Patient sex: M
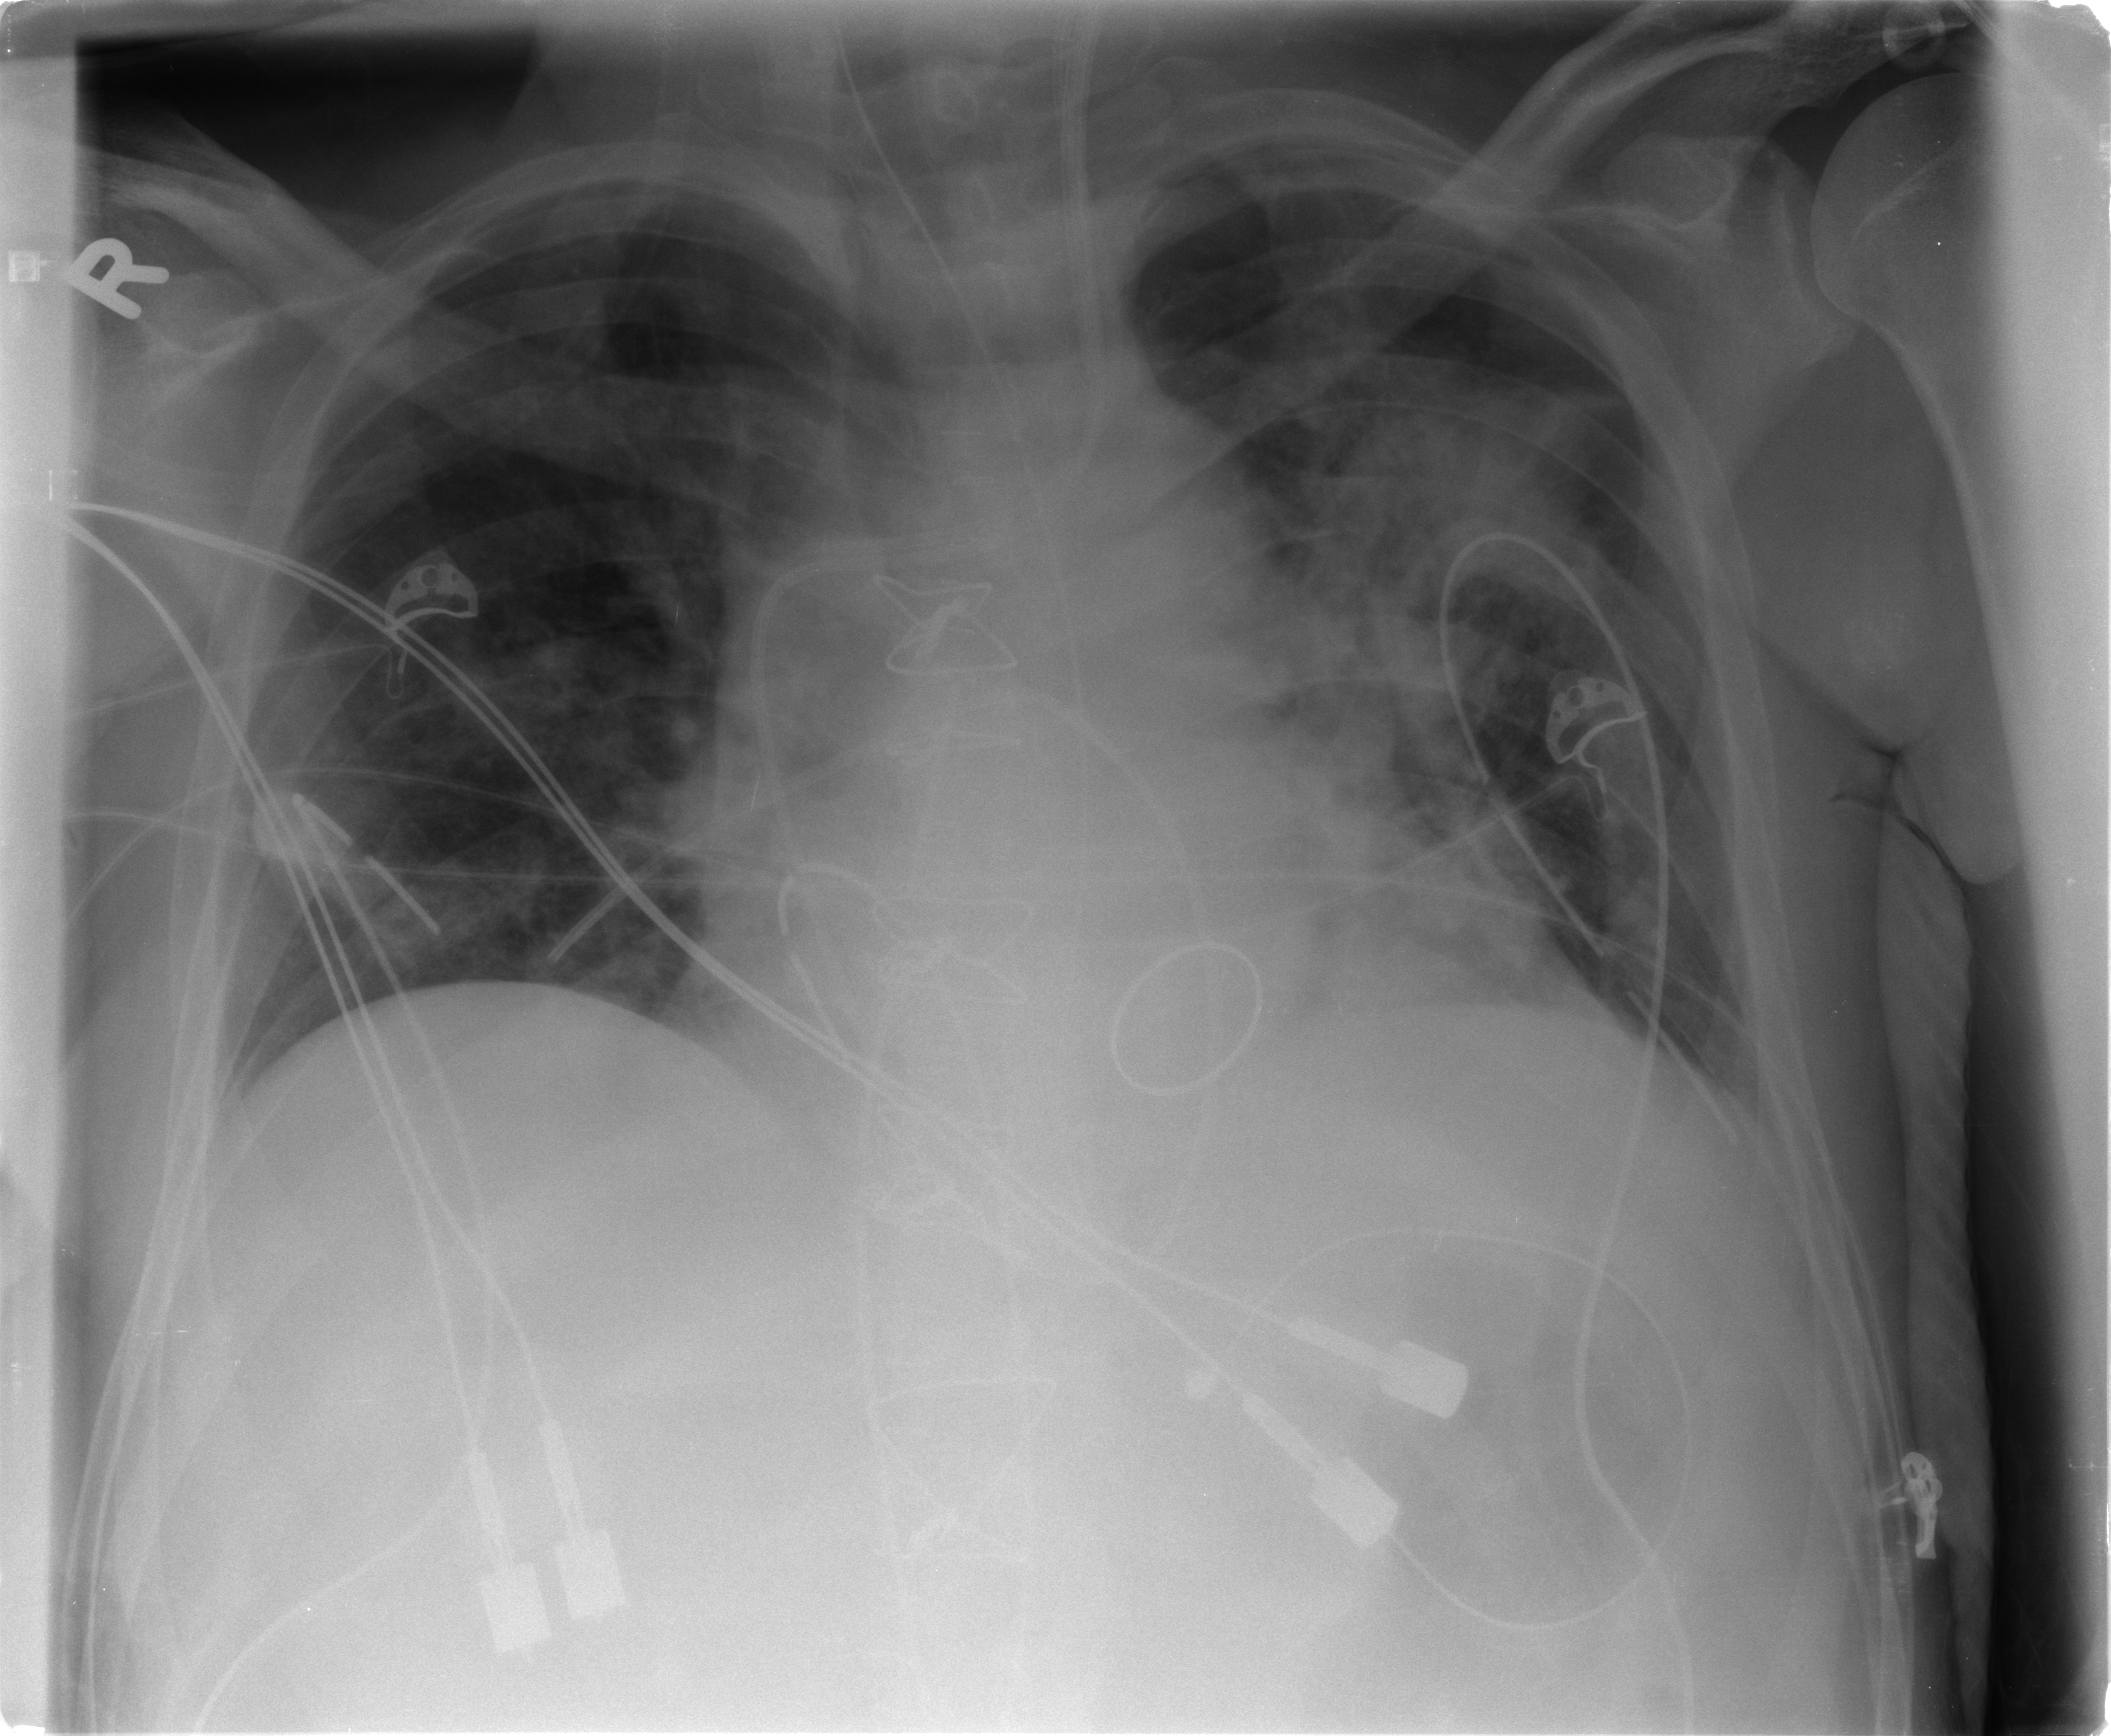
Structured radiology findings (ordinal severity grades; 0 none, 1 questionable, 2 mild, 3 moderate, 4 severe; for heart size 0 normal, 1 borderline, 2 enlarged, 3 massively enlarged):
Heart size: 0
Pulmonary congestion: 0
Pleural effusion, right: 0
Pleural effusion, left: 0
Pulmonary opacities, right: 0
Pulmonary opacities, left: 2
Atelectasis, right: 1
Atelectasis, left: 2